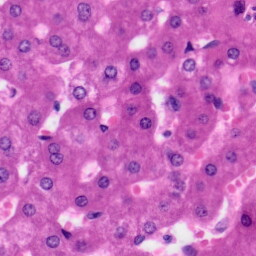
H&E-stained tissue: Liver